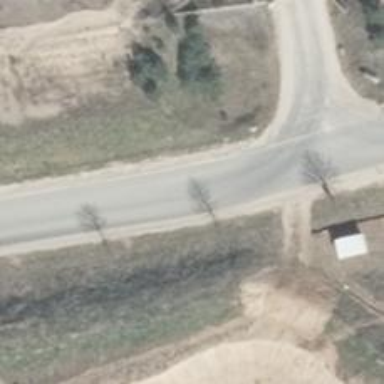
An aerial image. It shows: Tertiary road with asphalt surface.